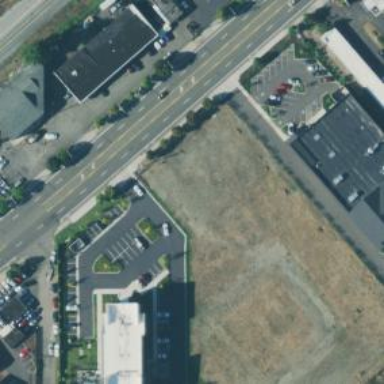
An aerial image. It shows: Building adjacent to shooting pitch used for leisure.